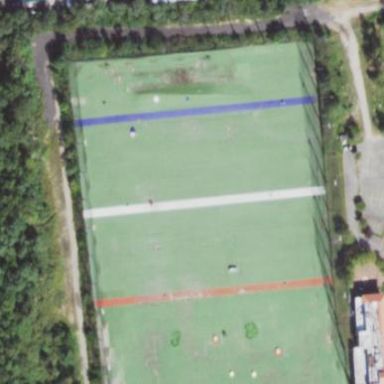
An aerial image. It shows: Grassy area used as driving range for golf.